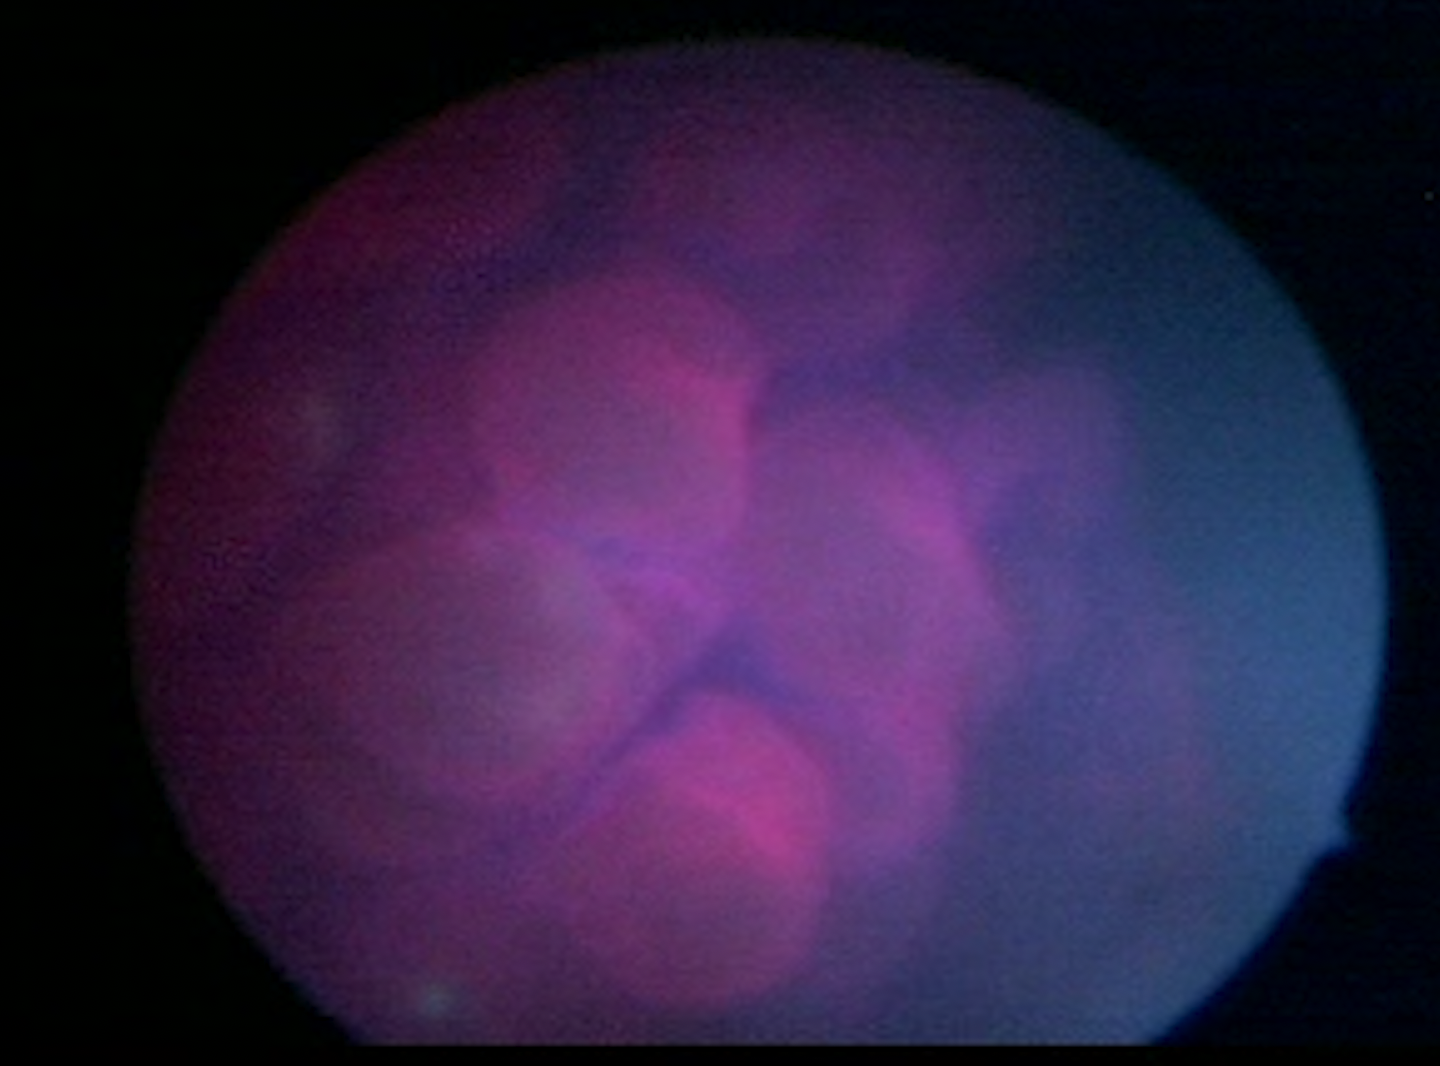
Modality: BLC
Class: Malignant
Subclass: HighGradePapillary
Lesion: L1
Stage: T2
Morphology: Papillary
Bladder cancer association: Yes